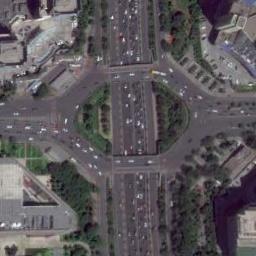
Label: roundabout